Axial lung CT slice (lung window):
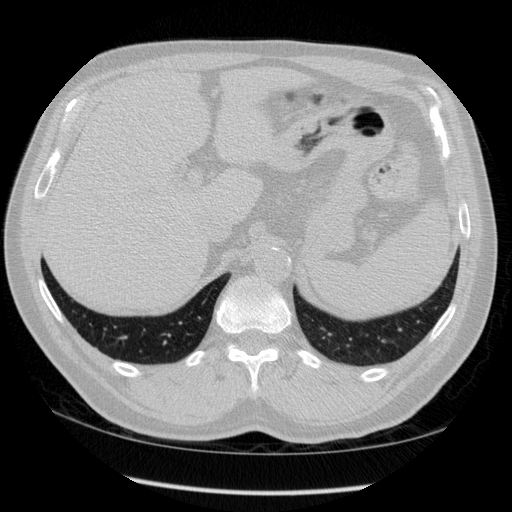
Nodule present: no